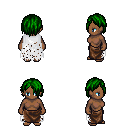
a pixel art fantasy rpg character, female body template, human, dark skin, white tattered cape, robe skirt, green bangs hairstyle, four views (front, back, left, right), 2x2 character sprite sheet, small pixel art, hard edges, no anti-aliasing